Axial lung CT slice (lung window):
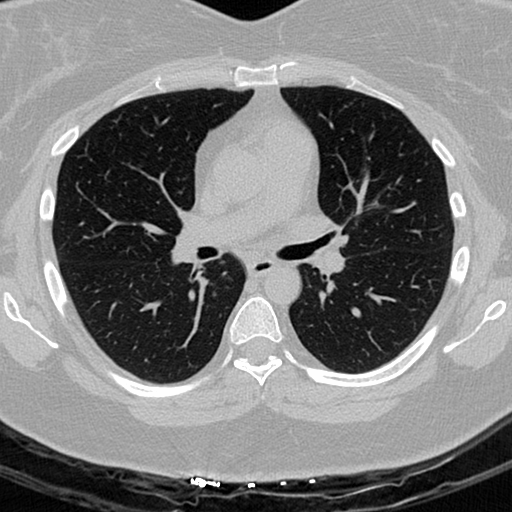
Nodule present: no